Interaction volume radius: 10 \u00c5
Interaction volume height: 15 \u00c5
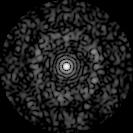
Disorder parameter: 0.817